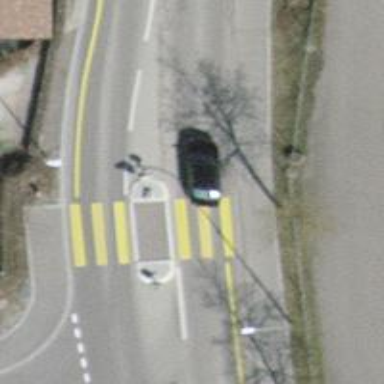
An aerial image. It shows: Zebra crossing with road island.